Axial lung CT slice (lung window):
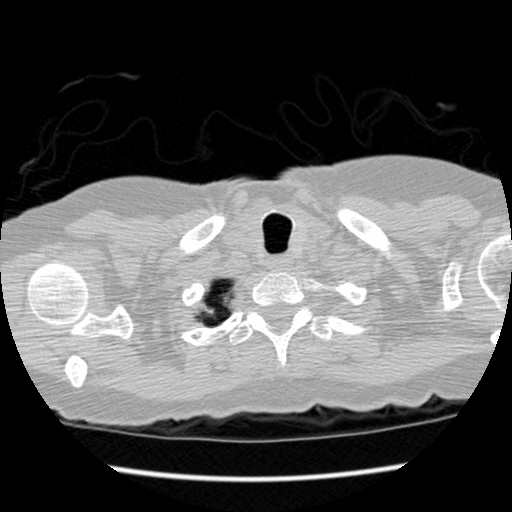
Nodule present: no